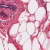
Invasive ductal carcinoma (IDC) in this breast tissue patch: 0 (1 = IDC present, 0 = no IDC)